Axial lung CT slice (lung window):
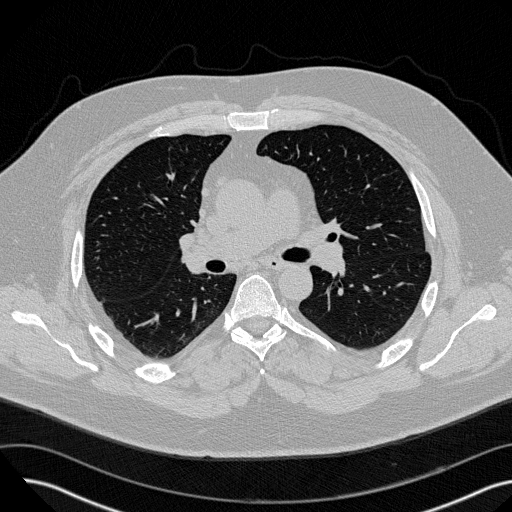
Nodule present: no